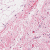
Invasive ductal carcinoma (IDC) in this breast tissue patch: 0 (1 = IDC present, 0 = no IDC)